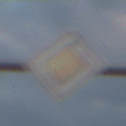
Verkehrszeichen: Vorfahrtsstrasse
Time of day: SunriseSunset
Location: Outdoor (Nature)
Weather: PartlyCloudy
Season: NotSpecified
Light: Natural